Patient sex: M
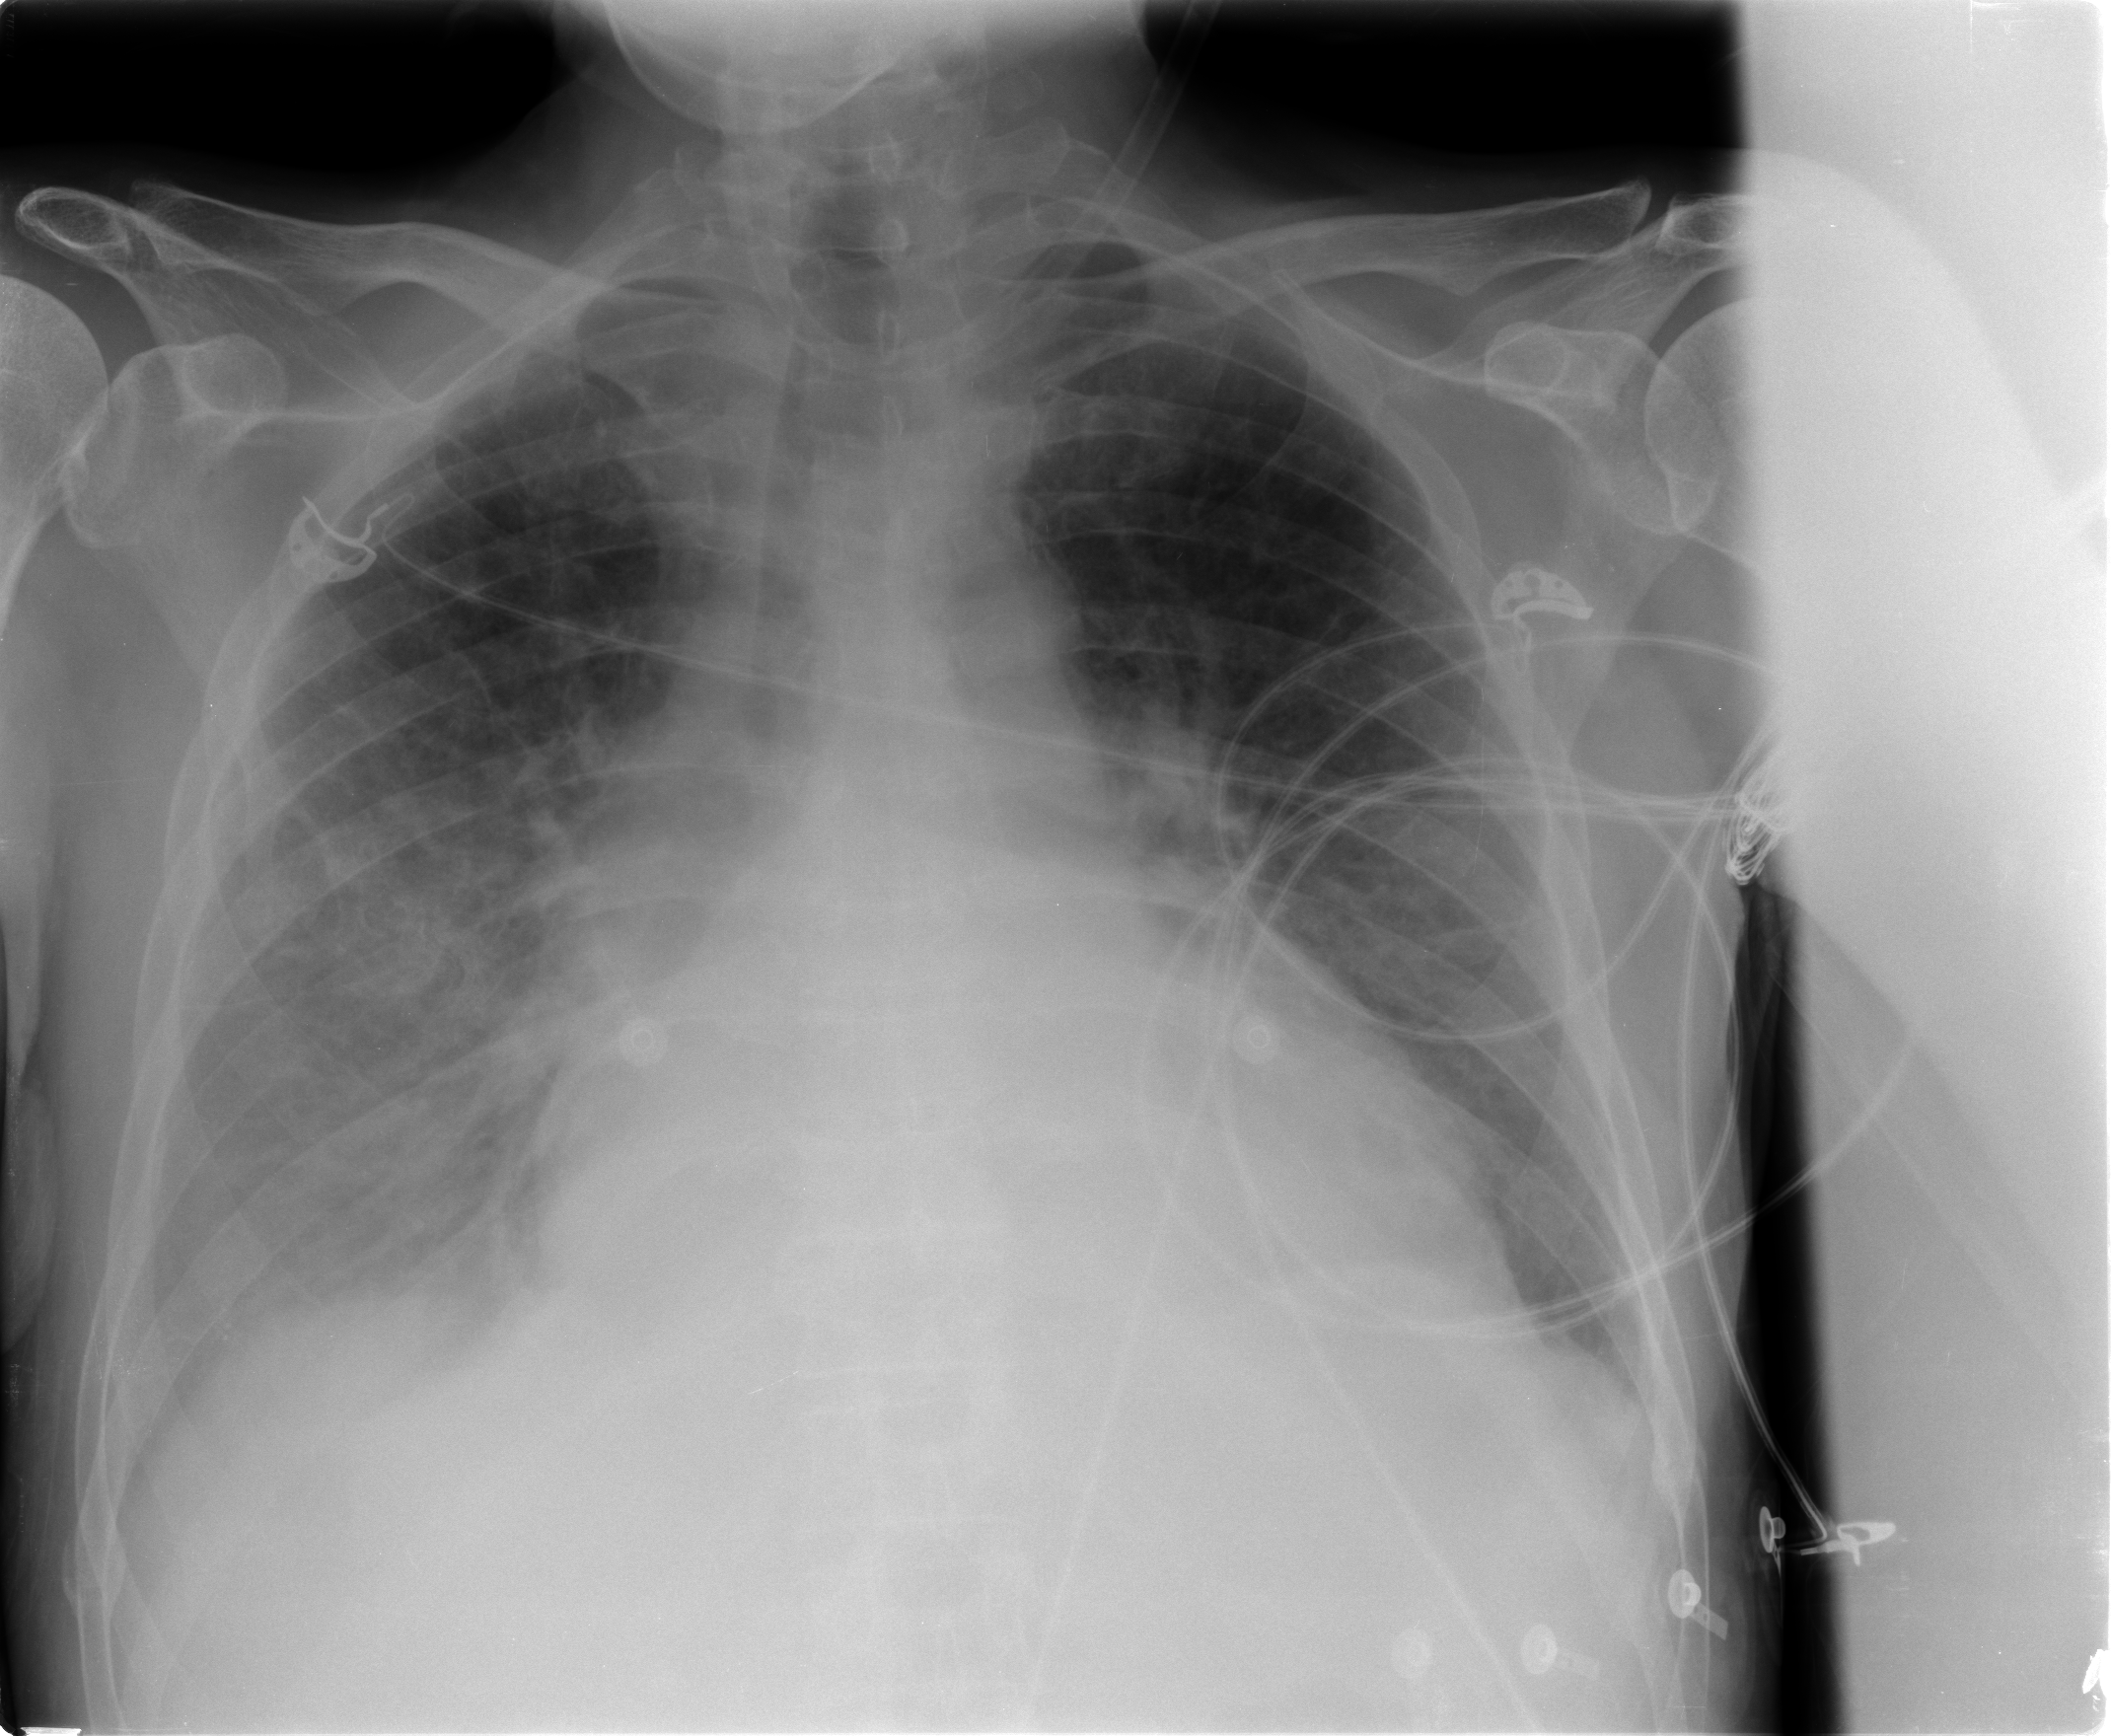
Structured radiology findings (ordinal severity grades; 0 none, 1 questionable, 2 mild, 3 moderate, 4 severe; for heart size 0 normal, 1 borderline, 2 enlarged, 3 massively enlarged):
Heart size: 2
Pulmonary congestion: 2
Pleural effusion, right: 3
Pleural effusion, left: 1
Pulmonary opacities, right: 2
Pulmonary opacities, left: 0
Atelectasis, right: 2
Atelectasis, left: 0